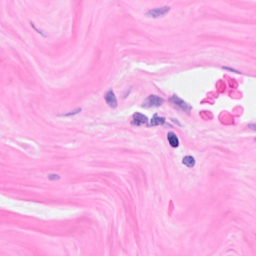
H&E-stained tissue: Breast